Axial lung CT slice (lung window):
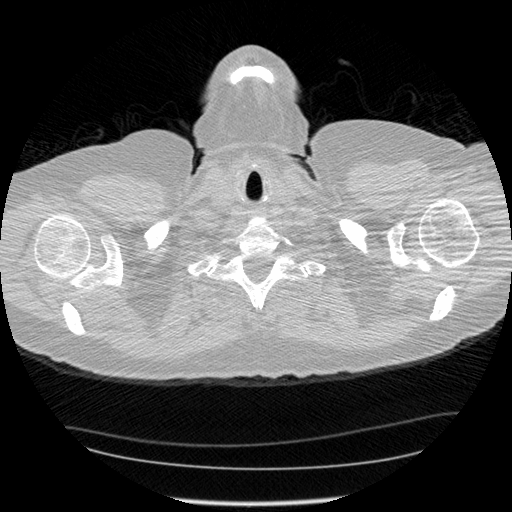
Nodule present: no